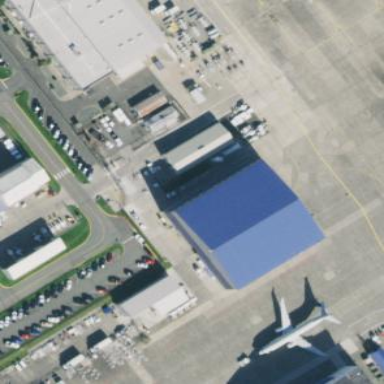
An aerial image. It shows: Building designed as airport hangar.